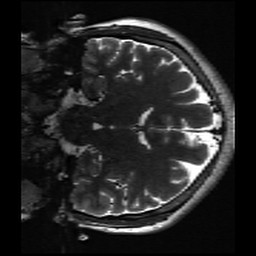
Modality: inplaneT2
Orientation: coronal